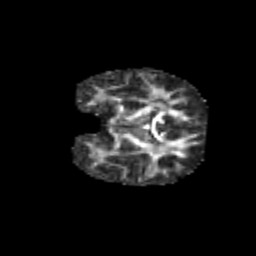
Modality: FA
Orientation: coronal
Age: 6
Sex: male
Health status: healthy